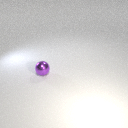
small purple metal sphere